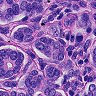
Metastatic tissue present: yes